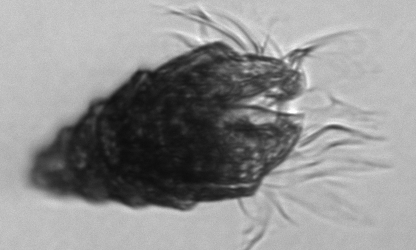
Label: Laboea_strobila